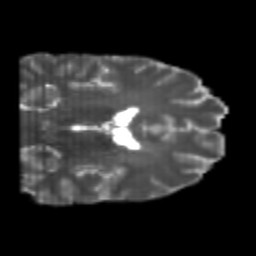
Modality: T2w
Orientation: coronal
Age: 21
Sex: male
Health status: healthy
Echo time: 0.074 s